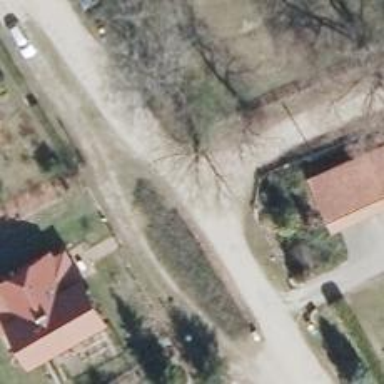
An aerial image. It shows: Residential road with gravel surface.